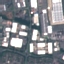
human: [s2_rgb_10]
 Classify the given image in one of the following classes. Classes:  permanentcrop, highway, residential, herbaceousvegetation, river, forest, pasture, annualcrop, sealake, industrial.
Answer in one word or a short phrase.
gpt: Industrial